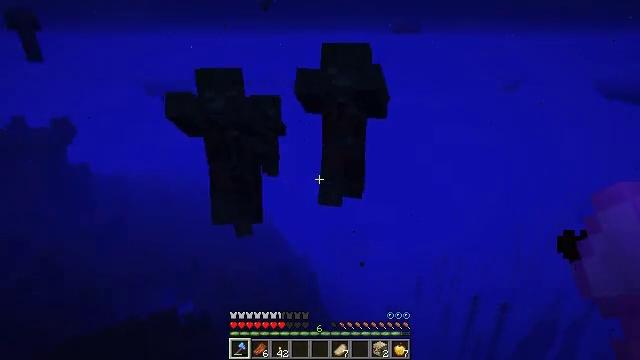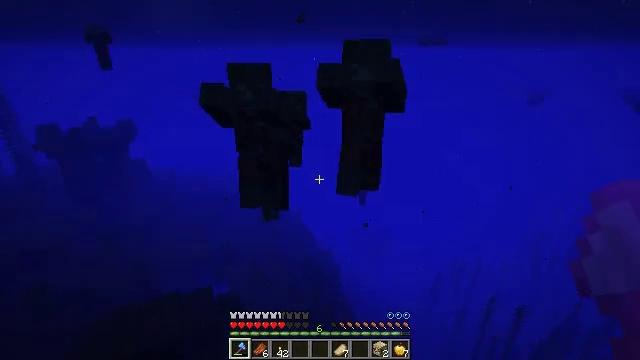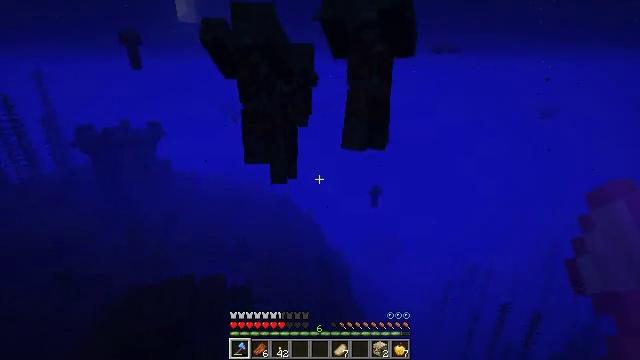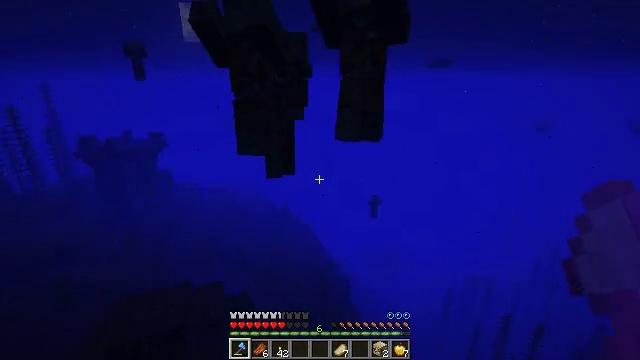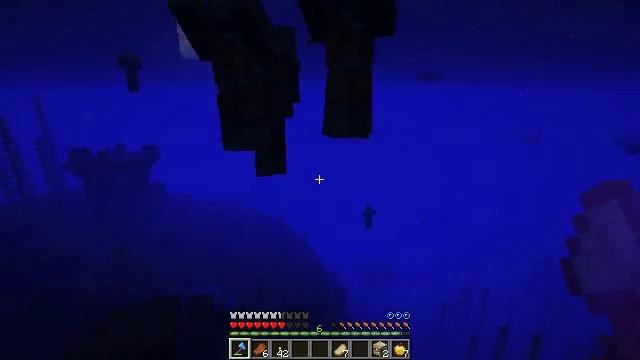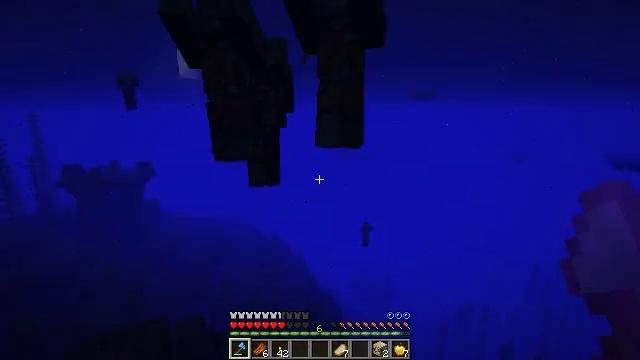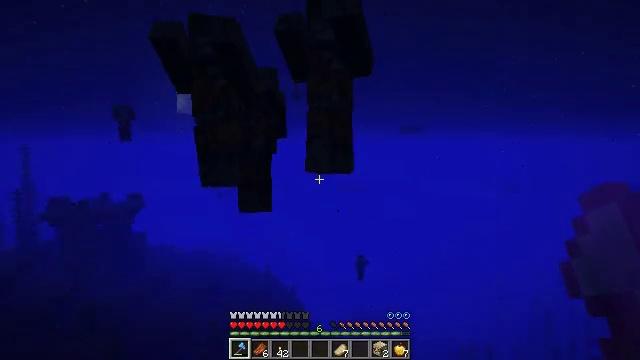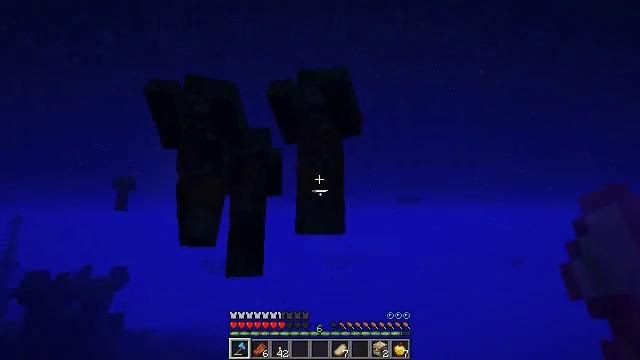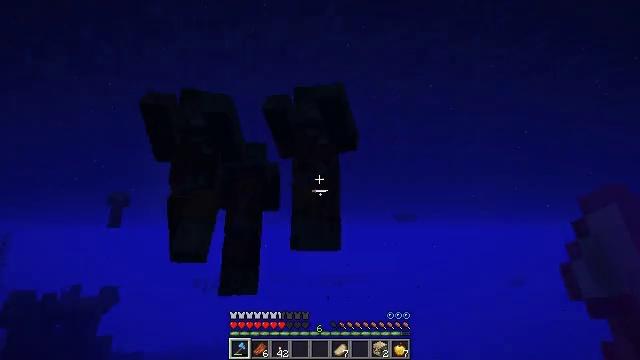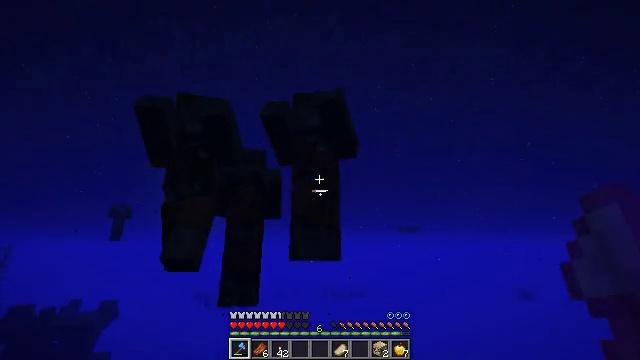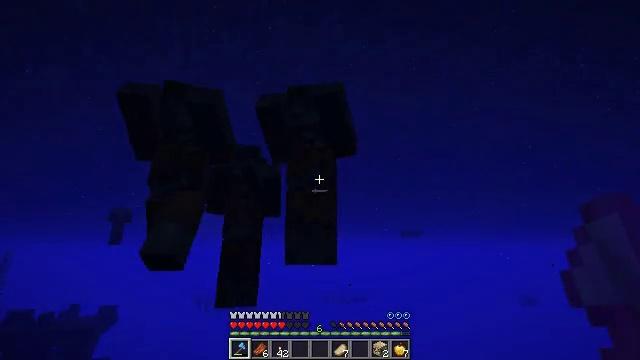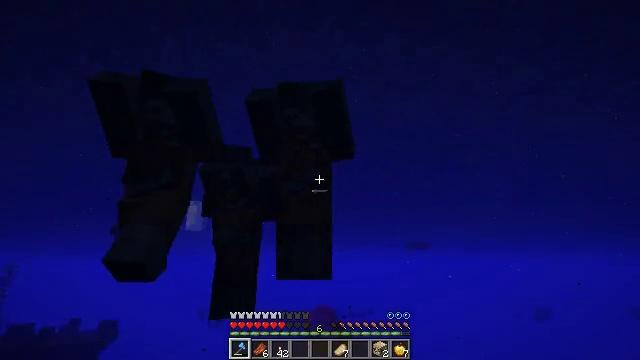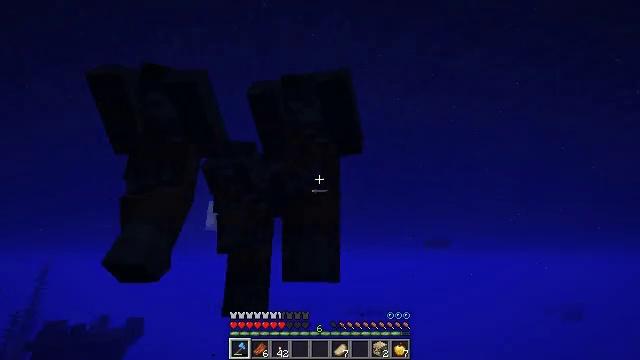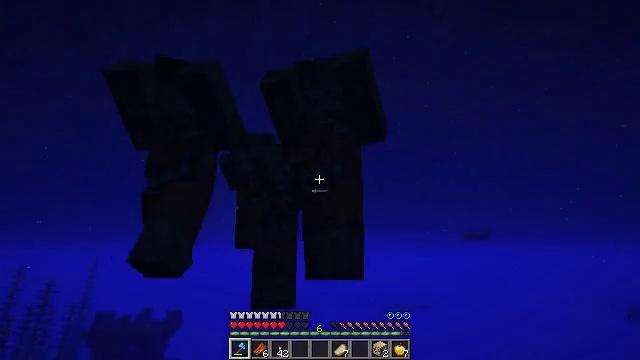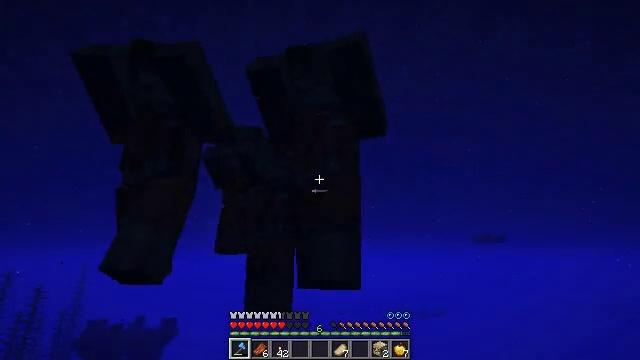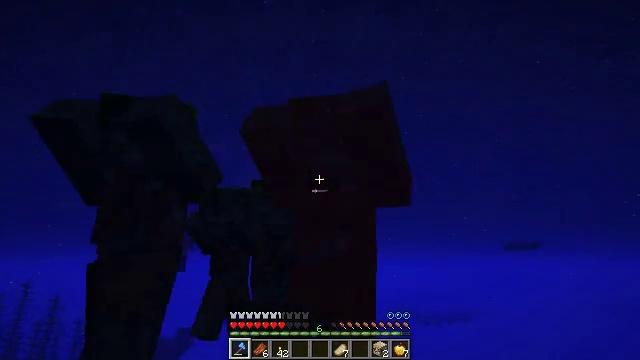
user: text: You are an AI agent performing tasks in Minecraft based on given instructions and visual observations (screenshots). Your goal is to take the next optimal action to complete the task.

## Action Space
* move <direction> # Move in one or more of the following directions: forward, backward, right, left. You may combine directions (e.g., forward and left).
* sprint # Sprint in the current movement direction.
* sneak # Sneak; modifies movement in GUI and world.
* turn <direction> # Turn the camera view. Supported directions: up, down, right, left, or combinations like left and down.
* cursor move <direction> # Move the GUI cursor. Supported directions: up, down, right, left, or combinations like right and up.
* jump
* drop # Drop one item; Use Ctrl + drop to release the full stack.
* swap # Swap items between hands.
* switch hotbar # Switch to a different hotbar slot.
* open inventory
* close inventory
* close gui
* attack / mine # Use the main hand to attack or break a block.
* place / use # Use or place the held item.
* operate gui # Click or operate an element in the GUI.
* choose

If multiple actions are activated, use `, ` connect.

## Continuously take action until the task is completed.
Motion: motion action
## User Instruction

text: Battle with a drowned.
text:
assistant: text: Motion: move forward, sprint, turn left
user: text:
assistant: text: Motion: move forward, sprint, turn left and up
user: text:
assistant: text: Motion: move forward, sprint, turn up
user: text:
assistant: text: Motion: move forward, sprint, turn right and up
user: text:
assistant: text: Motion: move forward, sprint, turn up
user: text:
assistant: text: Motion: move forward, sprint, turn right and up
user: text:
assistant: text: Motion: move forward, sprint, turn up
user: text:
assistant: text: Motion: move forward, sprint, turn up
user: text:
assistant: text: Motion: move forward, sprint, turn up
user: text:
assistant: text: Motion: move forward and move right, sprint, attack / mine
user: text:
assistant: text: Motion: move forward and move right, sprint, turn left and up, attack / mine
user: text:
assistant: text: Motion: move right, turn left, attack / mine
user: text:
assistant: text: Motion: move right, turn left and down
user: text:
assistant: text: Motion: move back and move right
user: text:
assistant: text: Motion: move back and move right, turn left
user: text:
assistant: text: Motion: move back and move right, turn left
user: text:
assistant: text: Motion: move back and move right, turn left and down
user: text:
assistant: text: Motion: move back and move right, turn left and down
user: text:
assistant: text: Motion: move back and move right, turn left
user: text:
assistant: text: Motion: move back and move right, turn left
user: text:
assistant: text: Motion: move back and move right
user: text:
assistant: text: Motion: move back and move right
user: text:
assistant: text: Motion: move back and move right, turn left and down
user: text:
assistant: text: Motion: move back and move right, turn left and down
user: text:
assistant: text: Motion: move back and move right, turn left and down
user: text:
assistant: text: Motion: move right, turn left and down
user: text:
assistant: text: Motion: move right, turn left
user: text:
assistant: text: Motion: move right, turn left
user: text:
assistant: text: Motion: move back and move right, turn left
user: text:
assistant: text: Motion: move back and move right, turn left